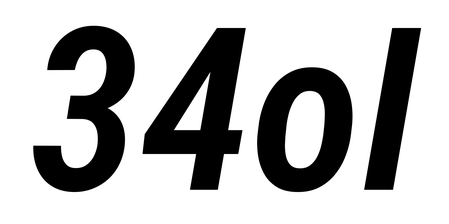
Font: Roboto-Italic_Condensed_SemiBold_Italic